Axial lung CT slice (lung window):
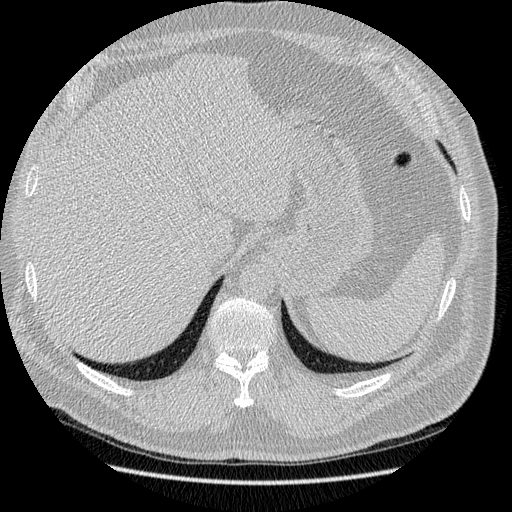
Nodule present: no